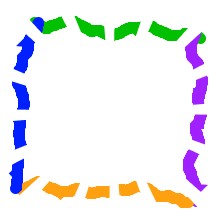
Shape: square